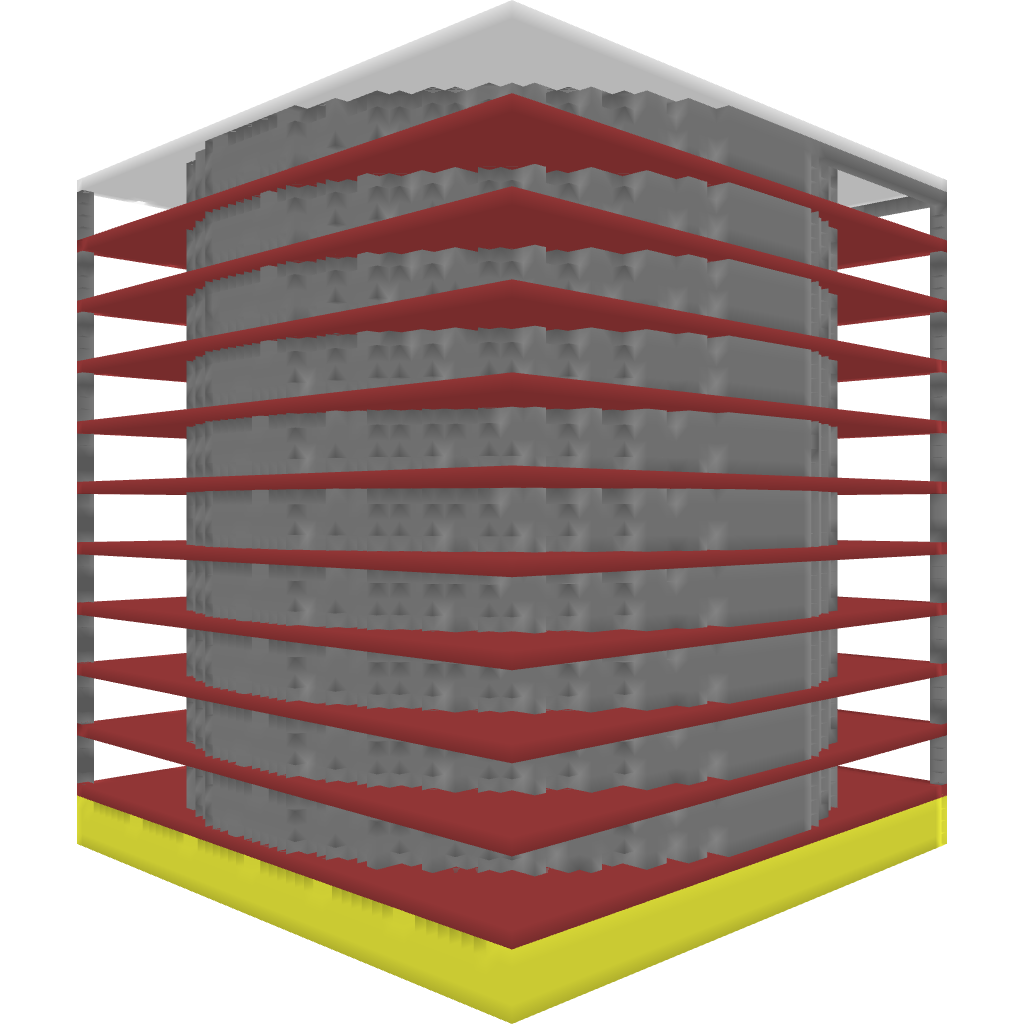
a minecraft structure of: Super Spleef arena good quality